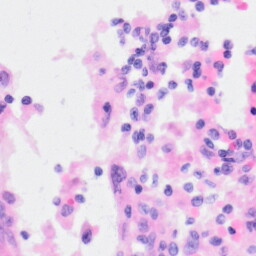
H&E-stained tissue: Kidney